Interaction volume radius: 5 \u00c5
Interaction volume height: 10 \u00c5
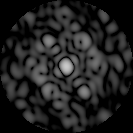
Disorder parameter: 0.6663